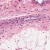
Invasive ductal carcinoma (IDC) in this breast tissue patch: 0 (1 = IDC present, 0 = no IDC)